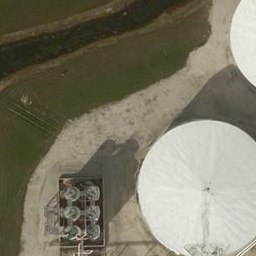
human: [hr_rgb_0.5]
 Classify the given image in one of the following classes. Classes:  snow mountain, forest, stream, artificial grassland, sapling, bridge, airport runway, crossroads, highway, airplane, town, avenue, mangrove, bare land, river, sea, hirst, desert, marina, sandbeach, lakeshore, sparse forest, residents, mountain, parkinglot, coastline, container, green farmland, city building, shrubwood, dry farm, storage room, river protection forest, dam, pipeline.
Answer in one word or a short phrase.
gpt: storage room